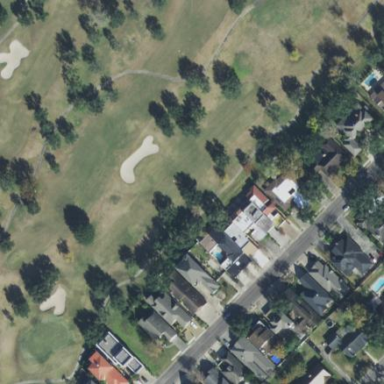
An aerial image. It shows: Golf fairway in the image.